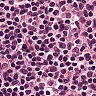
Metastatic tissue present: no